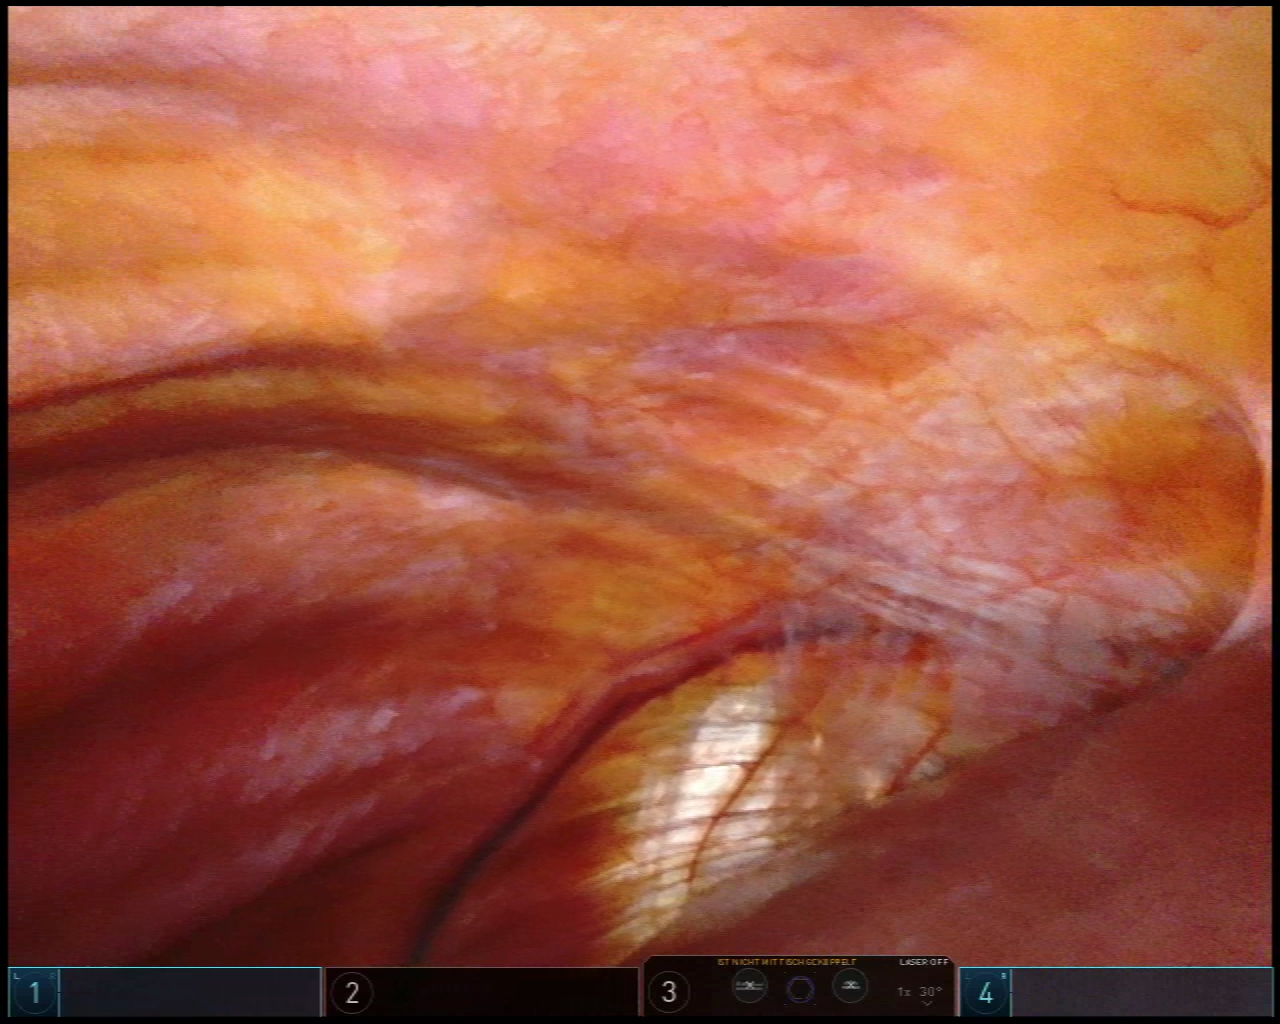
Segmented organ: liver
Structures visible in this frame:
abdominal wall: yes
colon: no
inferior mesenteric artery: no
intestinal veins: no
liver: yes
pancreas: no
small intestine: no
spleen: no
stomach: no
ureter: no
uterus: no
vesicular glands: no